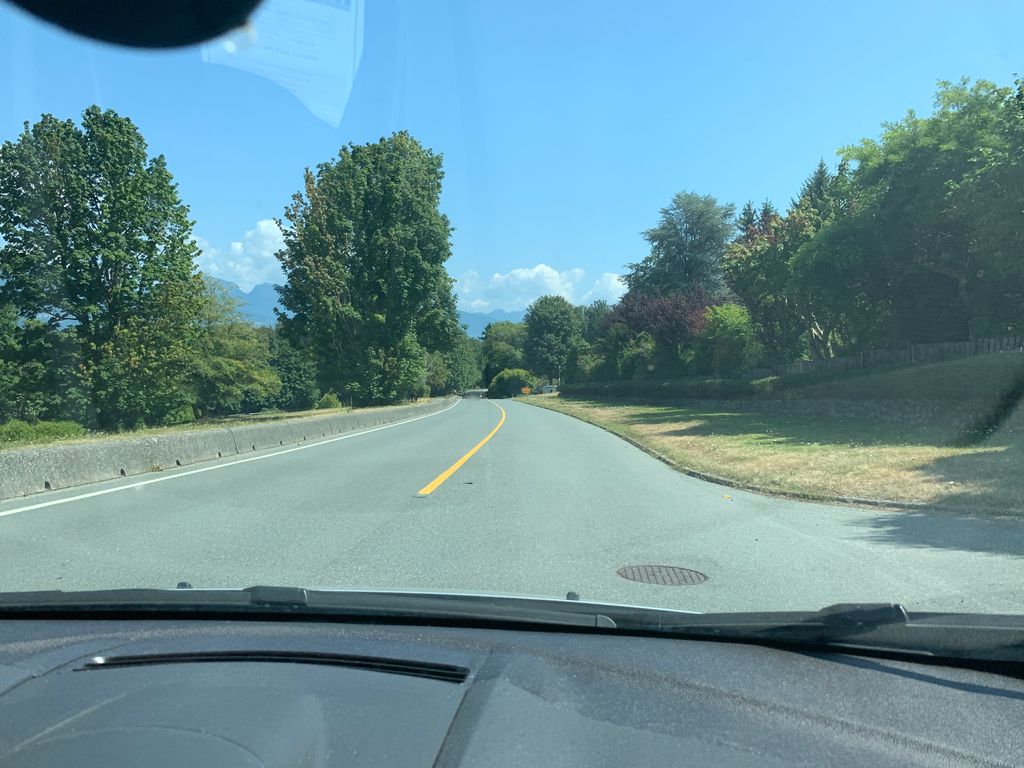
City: vancouver